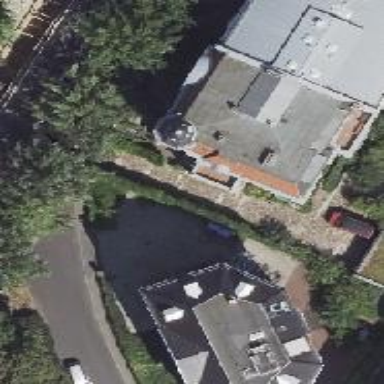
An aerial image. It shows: Residential building with uniquely designed quadruple saltbox roof.